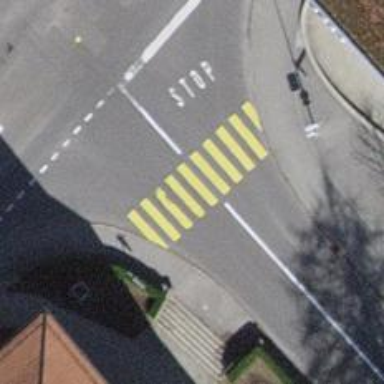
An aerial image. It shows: Marked road crossing.